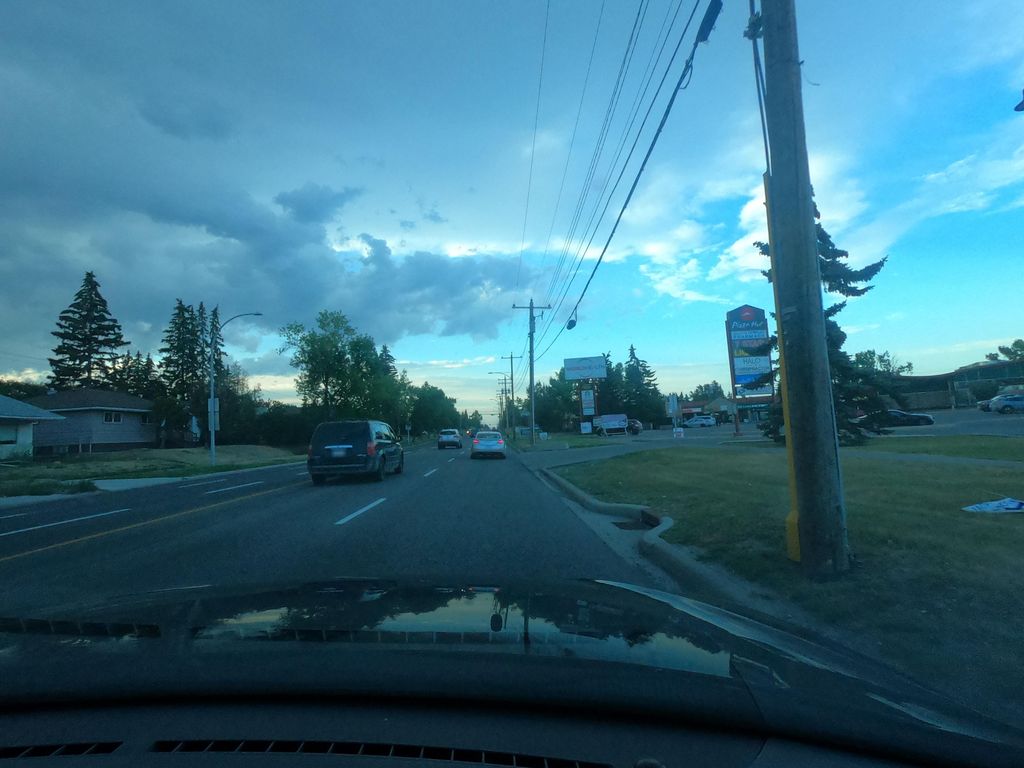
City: calgary